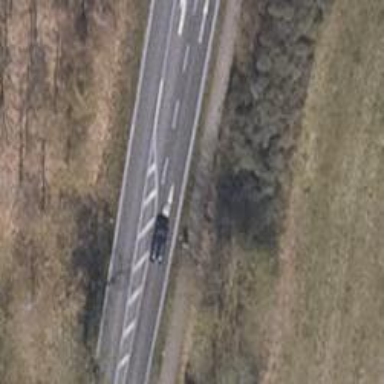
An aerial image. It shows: Secondary road with asphalt surface.